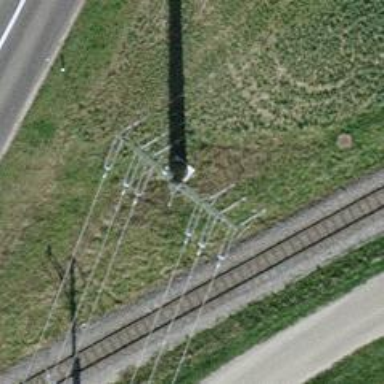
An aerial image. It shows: Power line in the image.